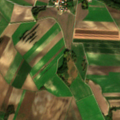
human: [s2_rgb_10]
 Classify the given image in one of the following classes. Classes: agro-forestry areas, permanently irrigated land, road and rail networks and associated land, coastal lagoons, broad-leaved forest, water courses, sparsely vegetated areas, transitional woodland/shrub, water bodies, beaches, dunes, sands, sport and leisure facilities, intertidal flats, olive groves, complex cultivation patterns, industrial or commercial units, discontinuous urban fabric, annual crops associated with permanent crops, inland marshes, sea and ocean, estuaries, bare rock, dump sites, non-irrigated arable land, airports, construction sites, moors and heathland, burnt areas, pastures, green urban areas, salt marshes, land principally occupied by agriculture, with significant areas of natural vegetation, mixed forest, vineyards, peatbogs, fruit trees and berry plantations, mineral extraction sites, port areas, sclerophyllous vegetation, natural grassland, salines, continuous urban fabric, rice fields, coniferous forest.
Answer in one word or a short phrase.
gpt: discontinuous urban fabric, non-irrigated arable land, complex cultivation patterns, land principally occupied by agriculture, with significant areas of natural vegetation